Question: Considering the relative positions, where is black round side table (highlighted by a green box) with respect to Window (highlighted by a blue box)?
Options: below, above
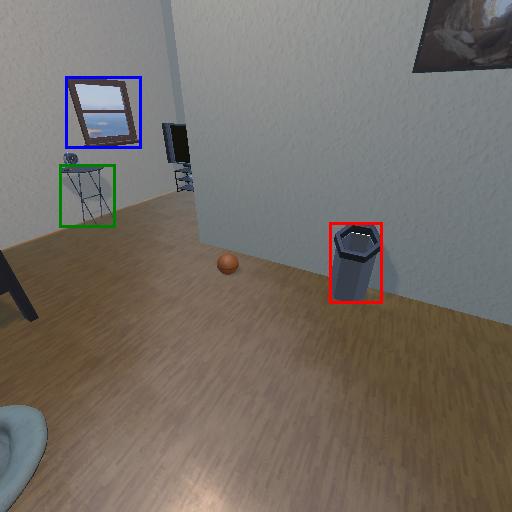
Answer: below